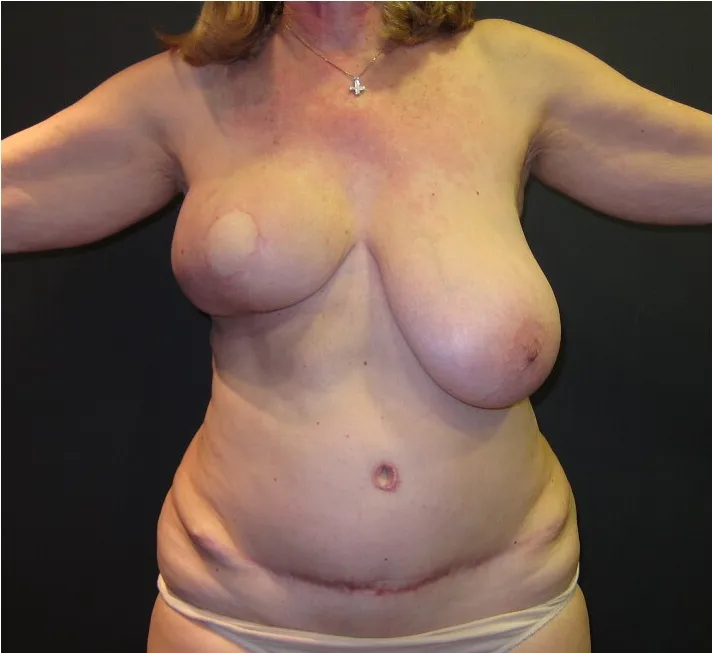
Post-operative view at 6 months following the immediate DIEP flap-based right breast reconstruction; a significant asymmetry is Present, as no symmetrisation surgery was performed on the left breast.
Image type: radiology (ct)